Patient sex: F
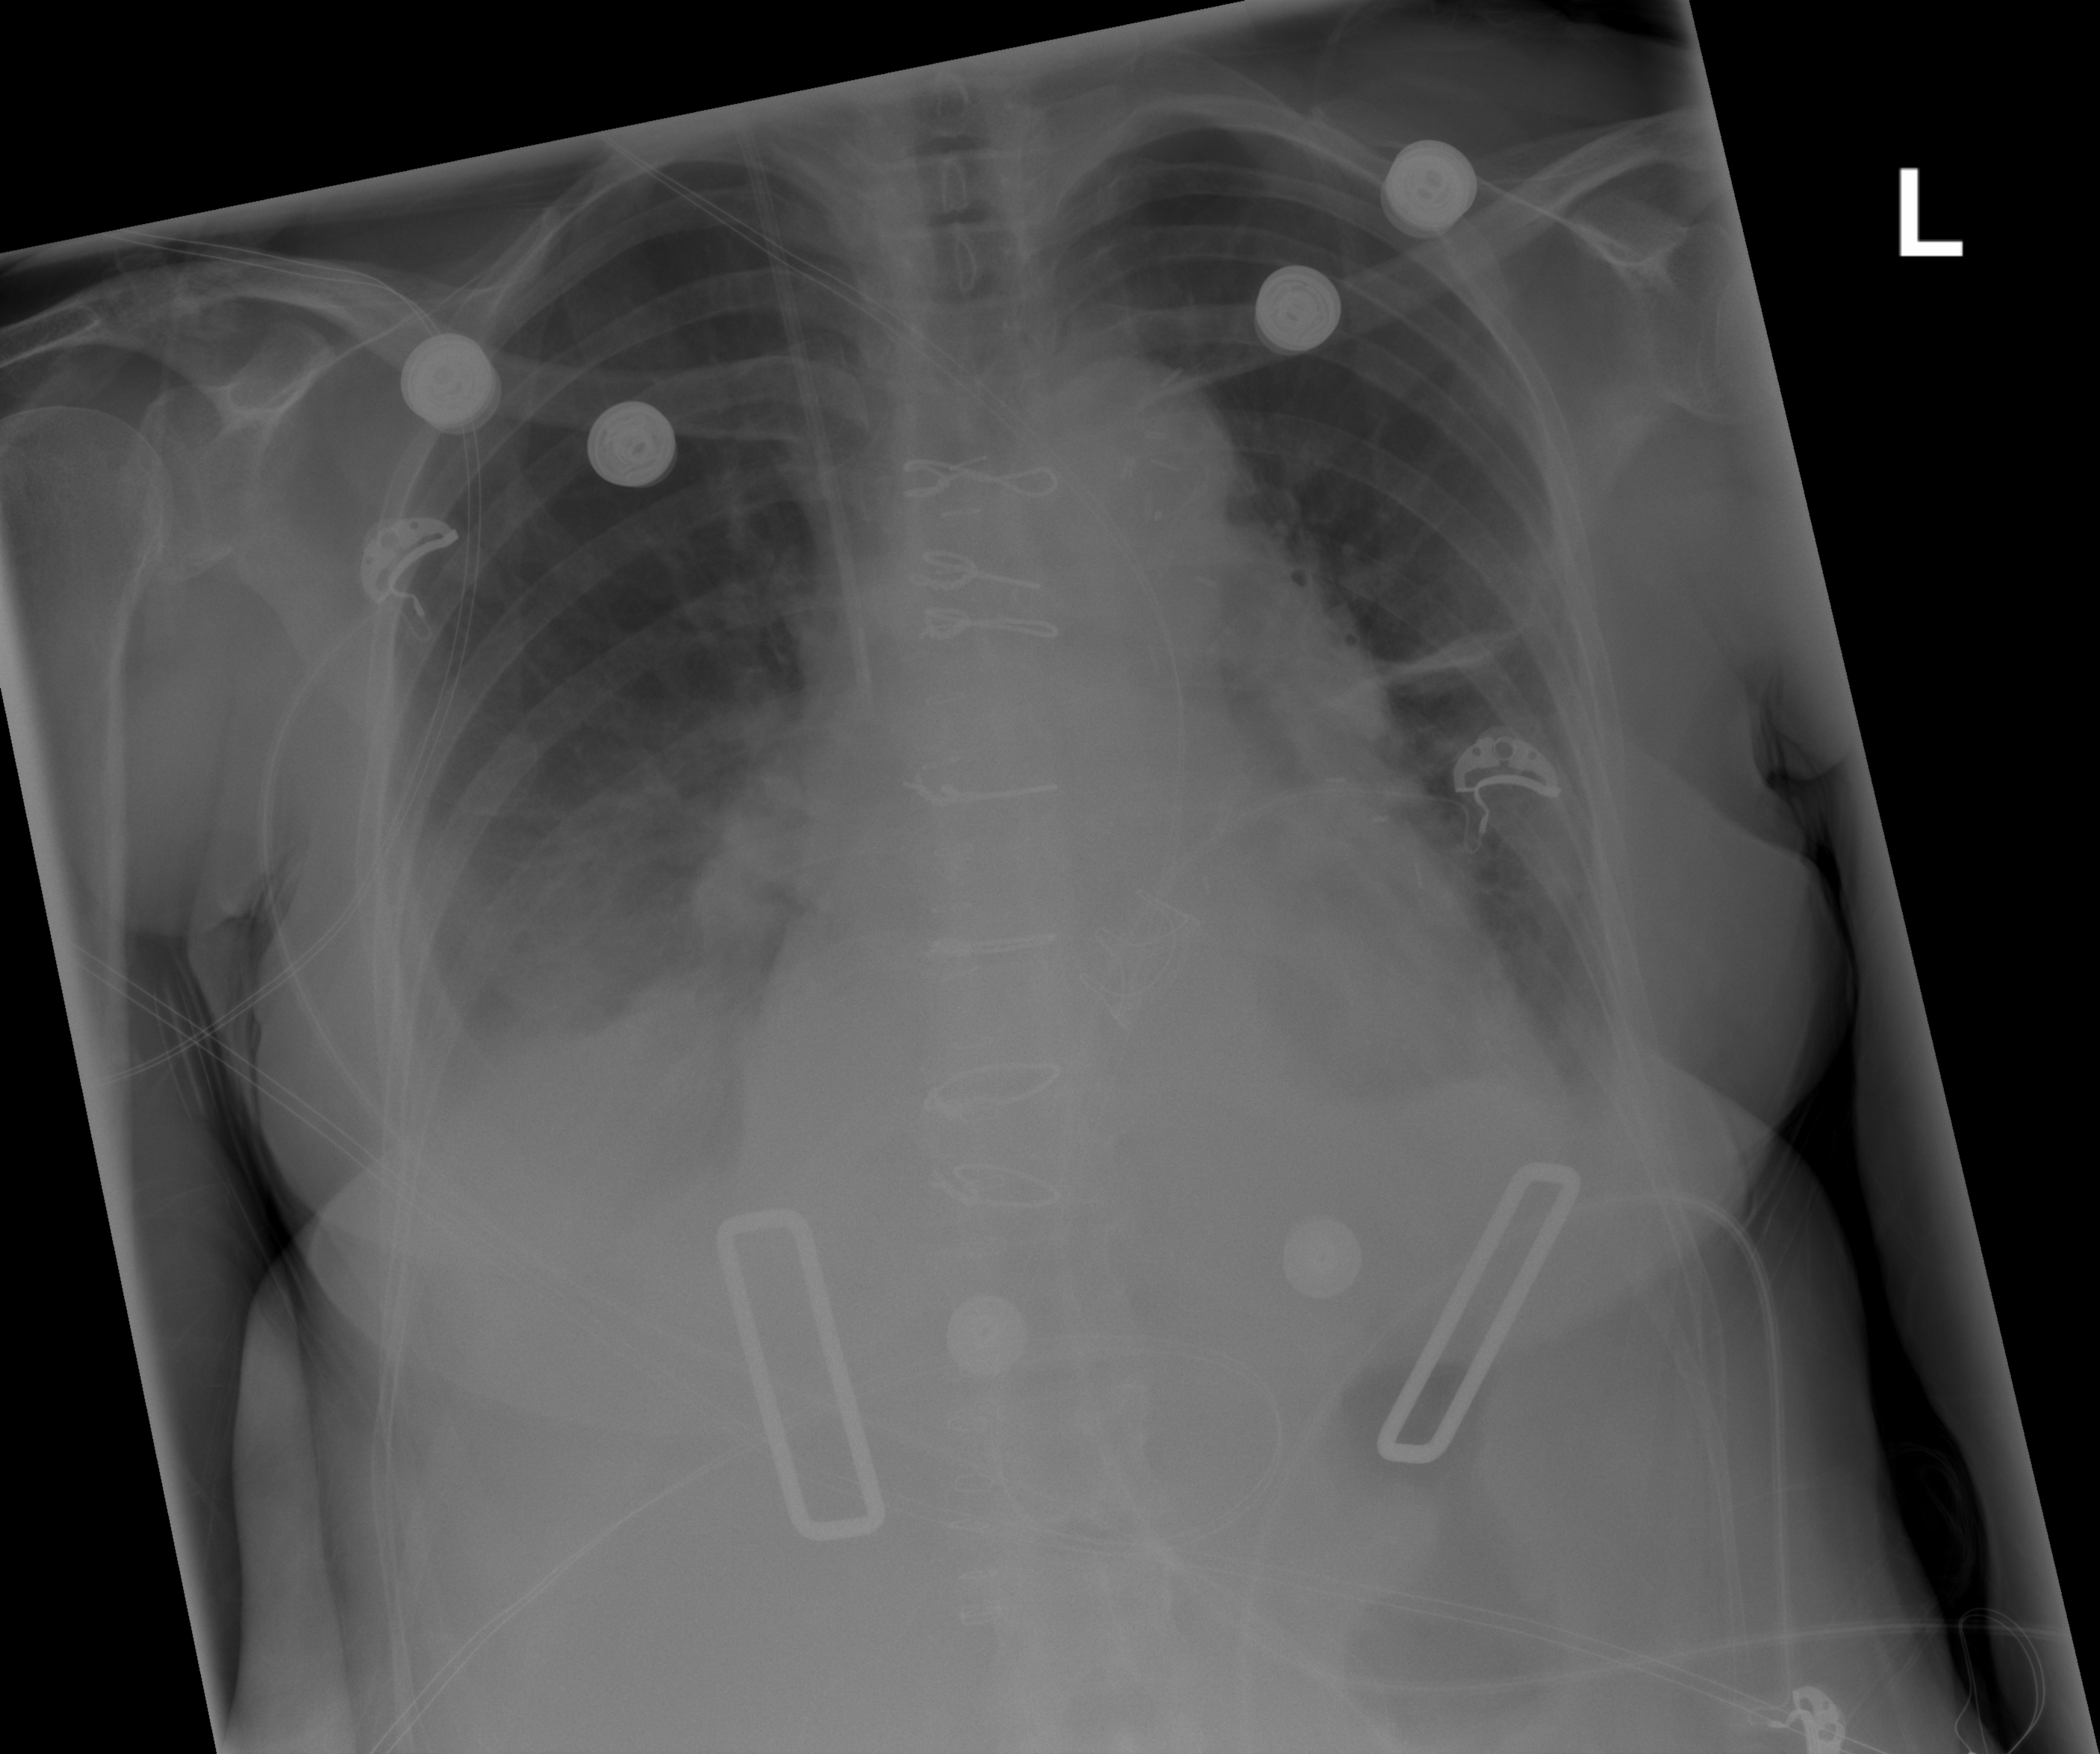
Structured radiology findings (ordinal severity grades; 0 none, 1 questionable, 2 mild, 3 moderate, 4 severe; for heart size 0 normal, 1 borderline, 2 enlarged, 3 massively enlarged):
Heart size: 2
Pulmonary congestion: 2
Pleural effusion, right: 3
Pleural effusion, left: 2
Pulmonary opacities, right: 1
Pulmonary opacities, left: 1
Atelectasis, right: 2
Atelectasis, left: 2